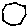
Label: hexagon